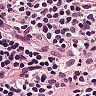
Metastatic tissue present: no